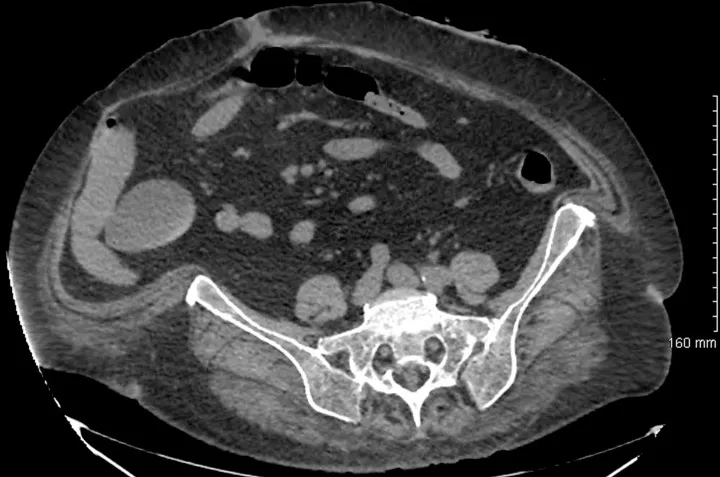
Preoperative abdominal CT with enormous recurrence of incisional hernia along the right iliac fossa.
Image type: radiology (ct)